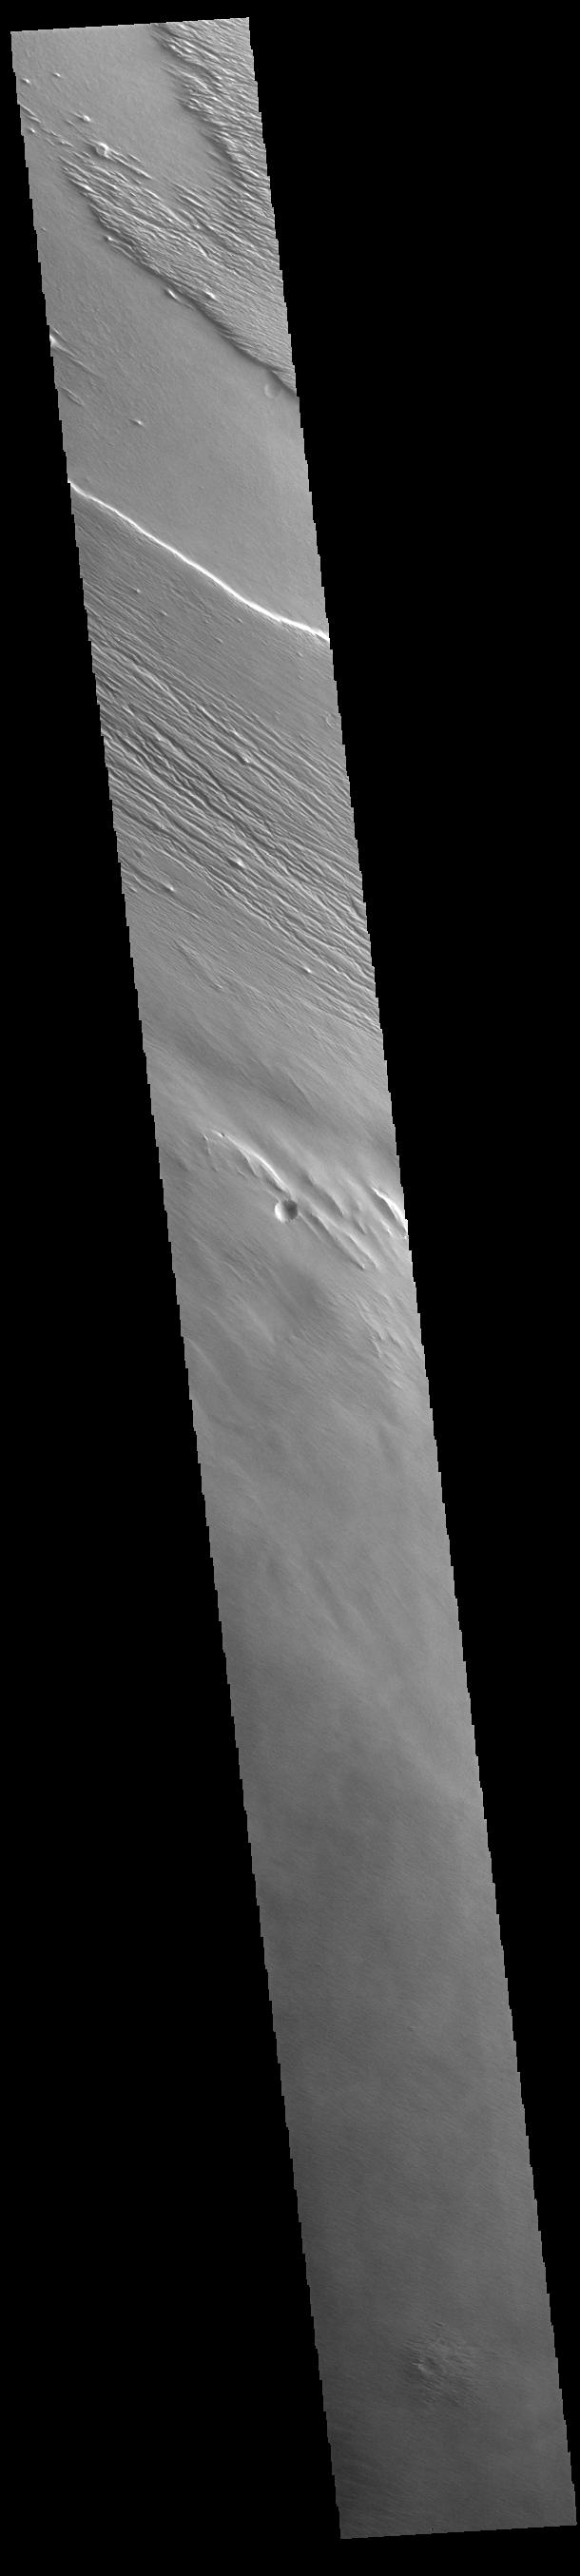
Wind Etching 2001 Mars Odyssey, Mars